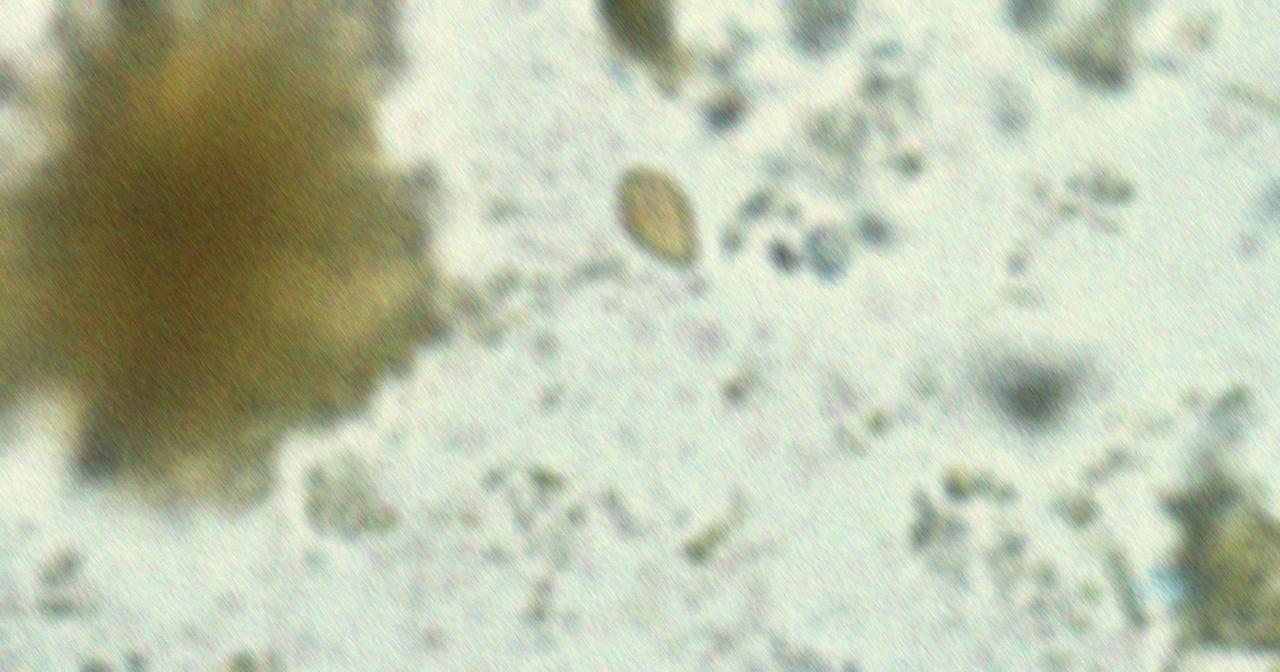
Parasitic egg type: Opisthorchis viverrine